Question: I would like to add a title below each image. My xsl-file looks like this where I loop through each image:
'''
<Testresult>
<xsl:for-each select="Testresult/image">
<img src="{@href}" width="333px" length="350px"/>
<title><xsl:value-of select="//Type"/></title>
<xsl:attribute name="src">
<xsl:value-of select="Testresult/Image"/>
</xsl:attribute>
</xsl:for-each>
</Testresult>
'''
My xml-file looks like this:
'''
<Testresult>
<image href="c:\image1.png"/>
<image href="c:\image2.png"/>
</Testresult>
'''
The output should look like this:

thanks for the help!
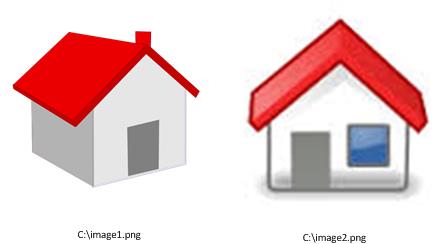
Answer: try this stylesheet:
'''
<?xml version="1.0" encoding="utf-8" ?>
<xsl:stylesheet
xmlns:xsl="http://www.w3.org/1999/XSL/Transform"
version="1.0">
<xsl:output indent="yes"/>
<xsl:template match="/">
<Testresult>
<xsl:for-each select="Testresult/image">
<img src="{@href}" width="333px" length="350px"/>
<title><xsl:value-of select="@href"/></title>
</xsl:for-each>
</Testresult>
</xsl:template>
</xsl:stylesheet>
'''